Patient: sex M, age 22
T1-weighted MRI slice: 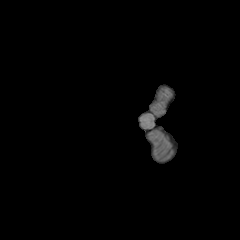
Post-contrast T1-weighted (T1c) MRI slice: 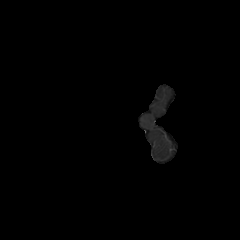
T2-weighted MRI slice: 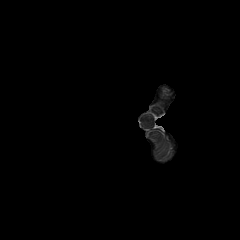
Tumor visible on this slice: no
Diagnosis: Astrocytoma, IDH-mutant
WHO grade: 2